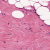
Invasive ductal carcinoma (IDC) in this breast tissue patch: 0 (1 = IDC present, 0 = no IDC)